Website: walmart
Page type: billing-address
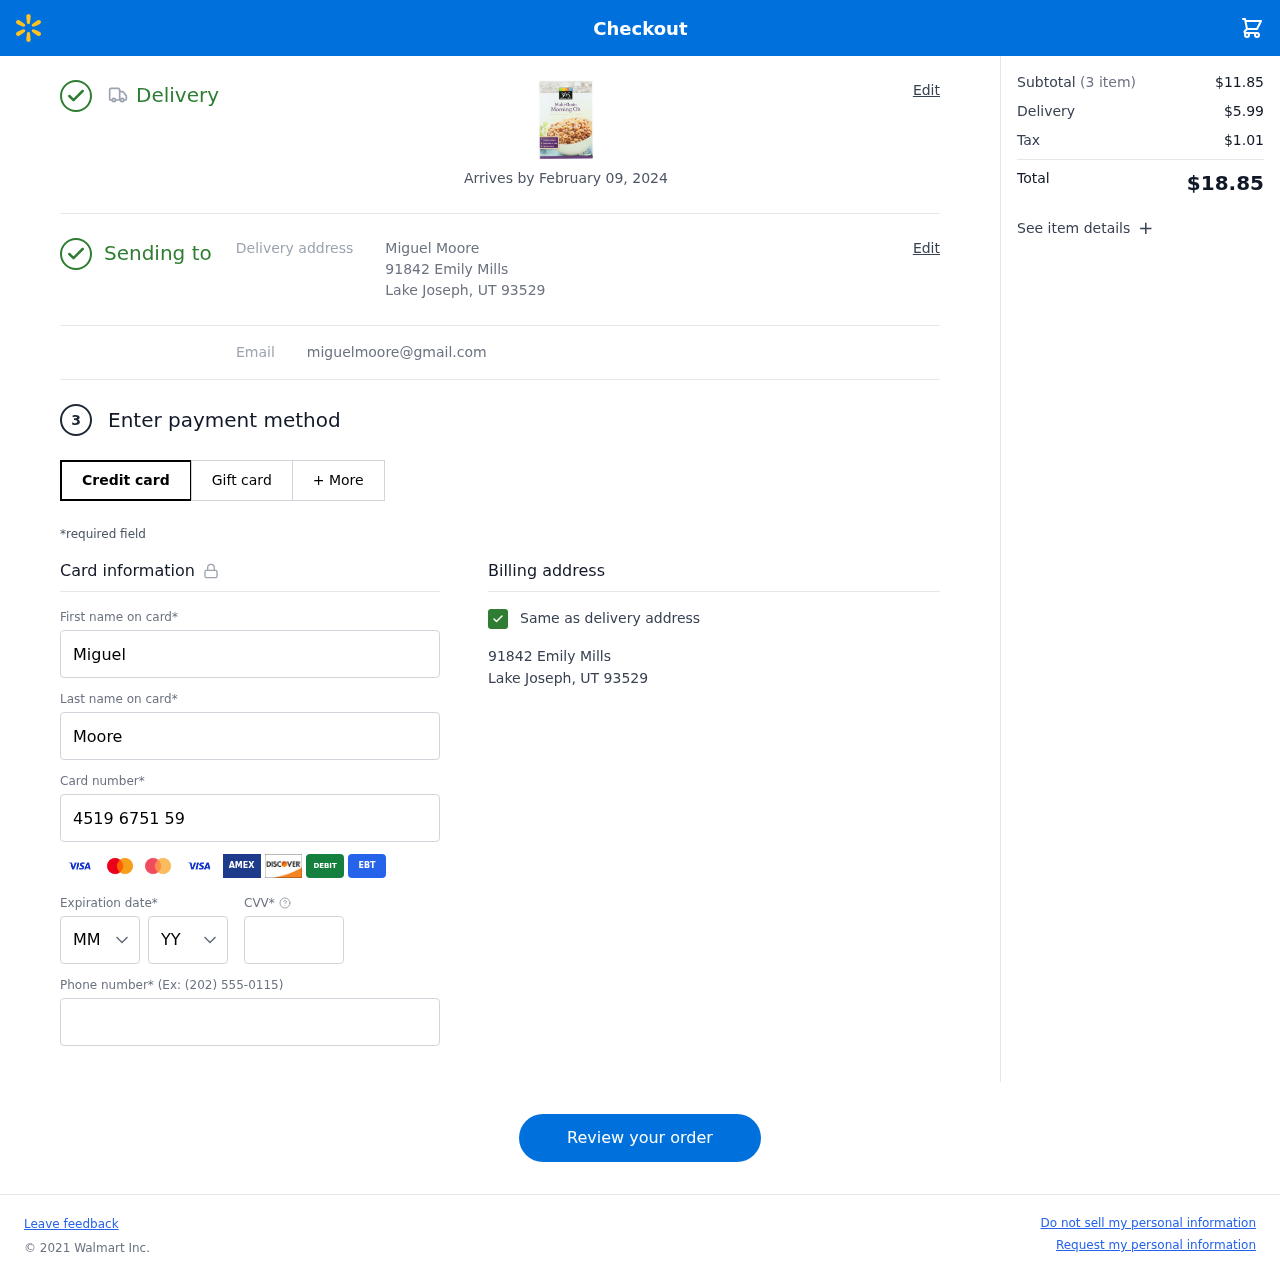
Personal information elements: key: PII_CARD_CVV
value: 435
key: PII_CARD_EXPIRY_MONTH
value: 02
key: PII_CARD_EXPIRY_YEAR
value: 27
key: PII_CARD_NUMBER
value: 4519 6751 5929 9184
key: PII_EMAIL
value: miguelmoore@gmail.com
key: PII_FIRSTNAME
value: Miguel
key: PII_FULLNAME
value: Miguel Moore
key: PII_LASTNAME
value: Moore
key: PII_PHONE
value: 5107035365
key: PII_STREET
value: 91842 Emily Mills
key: PII_CITY_STATE_ZIP
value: Lake Joseph, UT 93529
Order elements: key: ORDER_DELIVERY_DATE
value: Arrives by February 09, 2024
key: ORDER_NUM_ITEMS
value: (3 item)
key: ORDER_SUBTOTAL
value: $11.85
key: ORDER_SHIPPING_COST
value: $5.99
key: ORDER_TAX
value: $1.01
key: ORDER_TOTAL
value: $18.85